Question: I don't know why this is bothering me so much, but I'm having a hard time figuring out what controls the background color for html attribute tags in Visual Studio 2010.
Here's a screenshot from my setup, with arrows pointing at some of the offenders:

You can see how it's a slightly lighter color, and it's bugging me to no end :D
If you know which setting controls this, I'd really appreciate it!
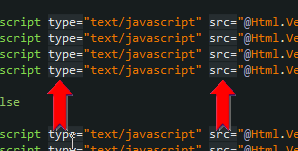
Answer: This is controlled by the "HTML Attribute Name" item. For just about each identifier that you can set a custom foreground color, you can also set a custom background color. Generally, you won't want a custom background color, so you set the "item background" to "Default", which generally means "inherit the background color from the setting for "Plain Text".

Although, I can barely see the difference between the colors in your screen shot. I guess that just goes to show how poorly calibrated my second LCD screen is...